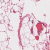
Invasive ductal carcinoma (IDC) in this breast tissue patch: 0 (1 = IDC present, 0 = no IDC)